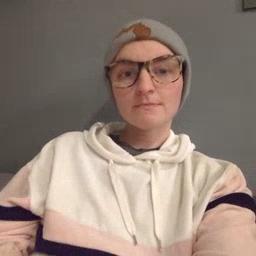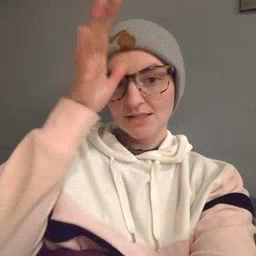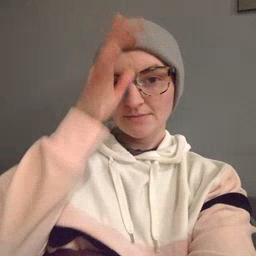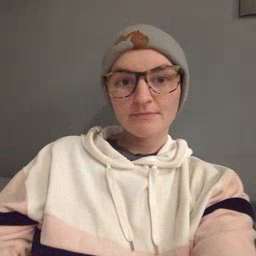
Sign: dad